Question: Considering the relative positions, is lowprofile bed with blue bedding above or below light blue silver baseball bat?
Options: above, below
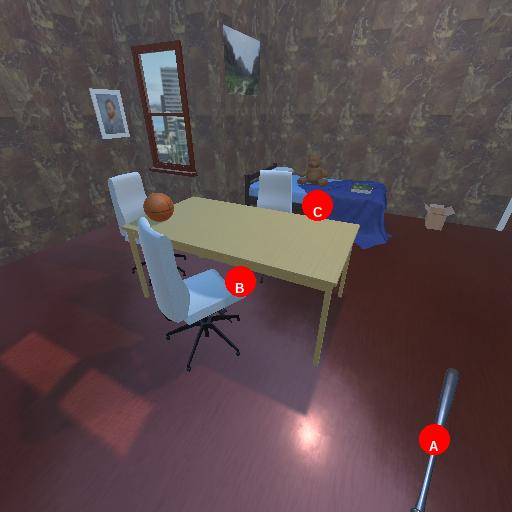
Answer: above